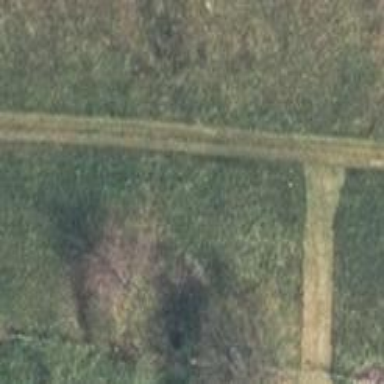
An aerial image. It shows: Grass track road with grade 5 tracktype.